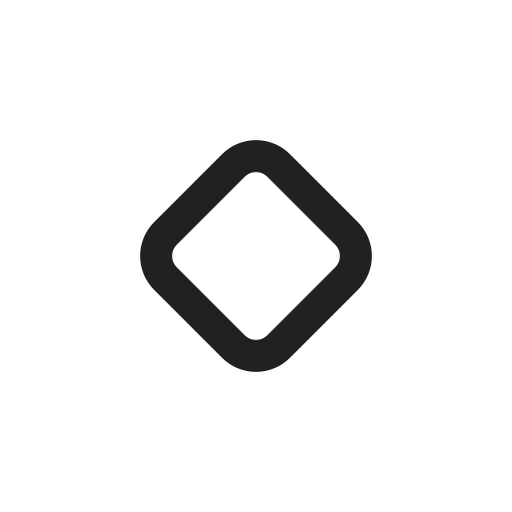
small blue diamond high contrast